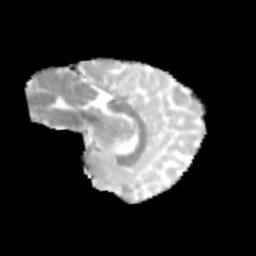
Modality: MD
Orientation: sagittal
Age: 12
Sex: female
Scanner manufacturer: siemens
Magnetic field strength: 3 T
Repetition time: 3.8 s
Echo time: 0.07 s